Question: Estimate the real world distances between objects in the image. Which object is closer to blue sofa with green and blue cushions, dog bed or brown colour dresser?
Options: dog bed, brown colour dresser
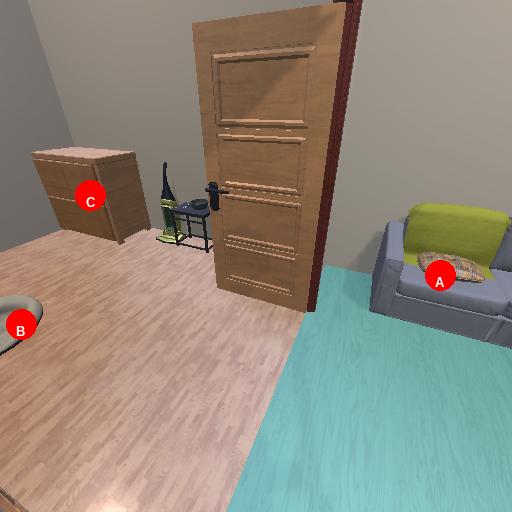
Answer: dog bed